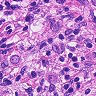
Metastatic tissue present: yes